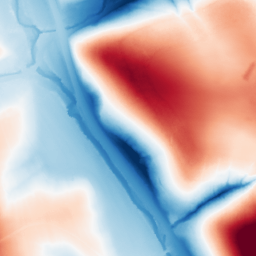
Category: classical
Decomposition family: gaussian
Decomposition parameters: sigma: 50
Upsampling method: regularized
Upsampling parameters: scale: 2
lambda_reg: 0.01
Upsampling scale: 2